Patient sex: M
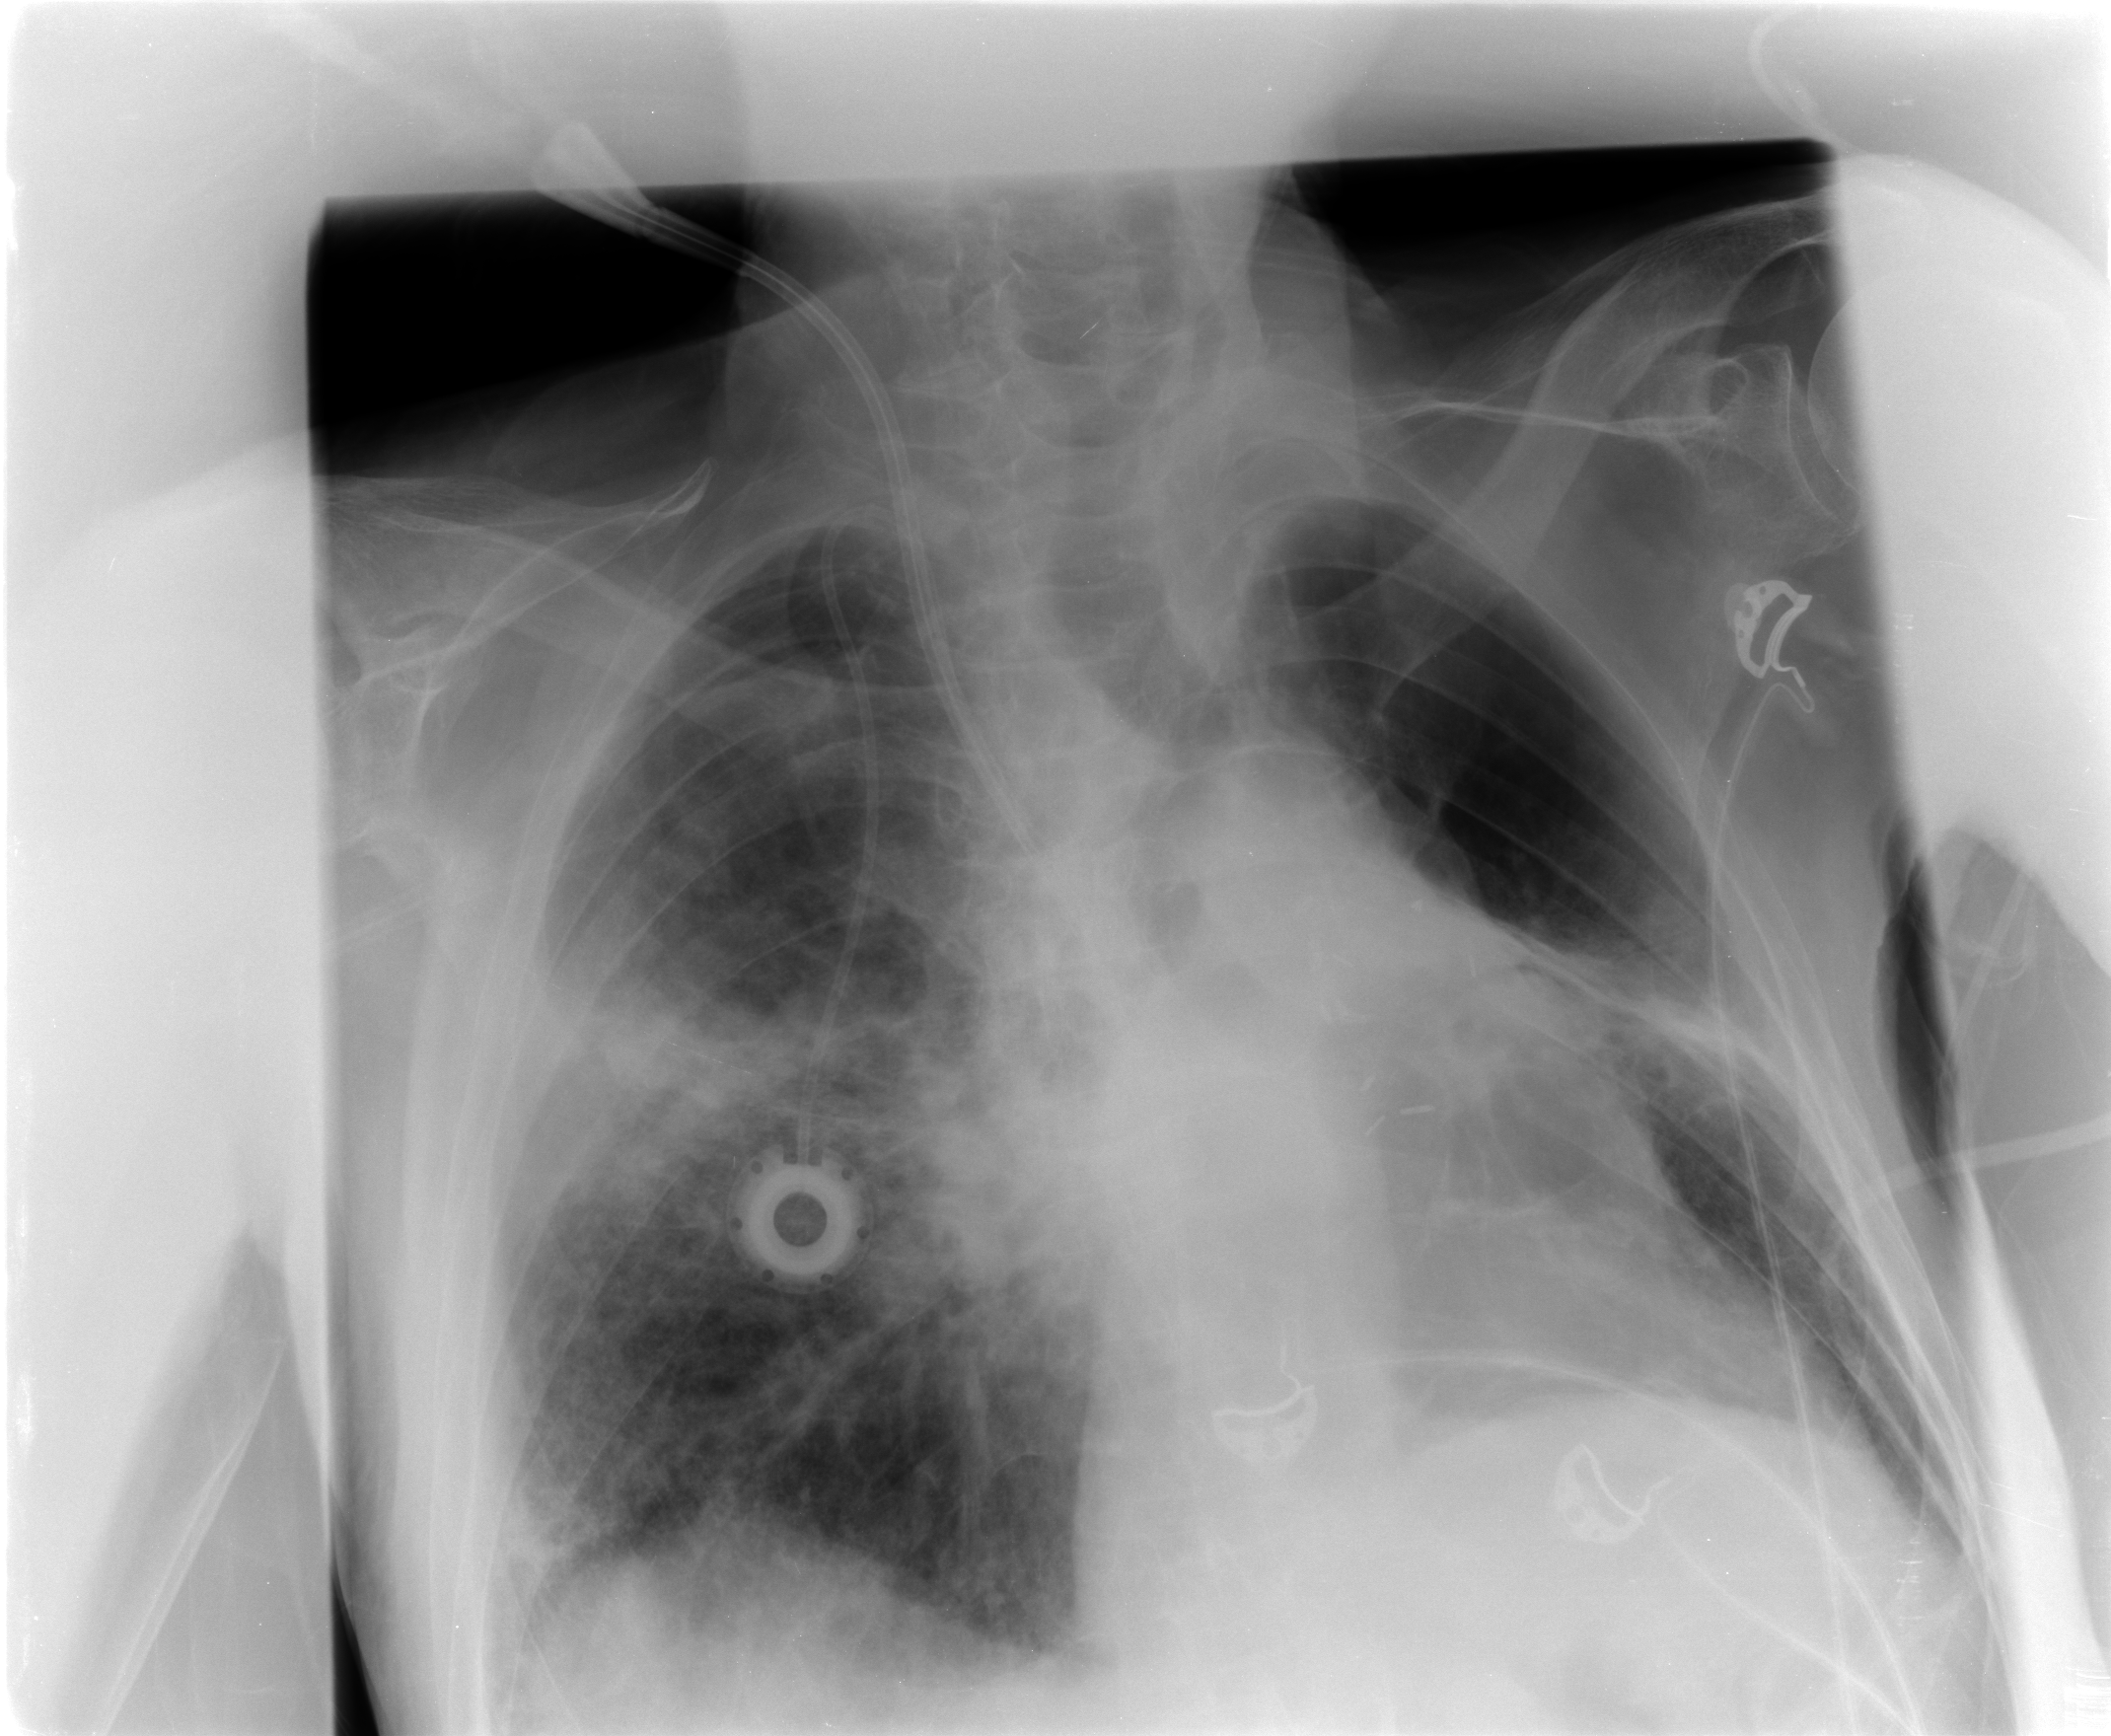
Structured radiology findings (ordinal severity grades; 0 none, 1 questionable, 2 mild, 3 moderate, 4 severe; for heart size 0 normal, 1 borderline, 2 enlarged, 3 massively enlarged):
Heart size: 0
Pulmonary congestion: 2
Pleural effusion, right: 2
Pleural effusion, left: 2
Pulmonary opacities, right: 3
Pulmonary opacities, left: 2
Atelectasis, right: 3
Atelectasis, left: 3